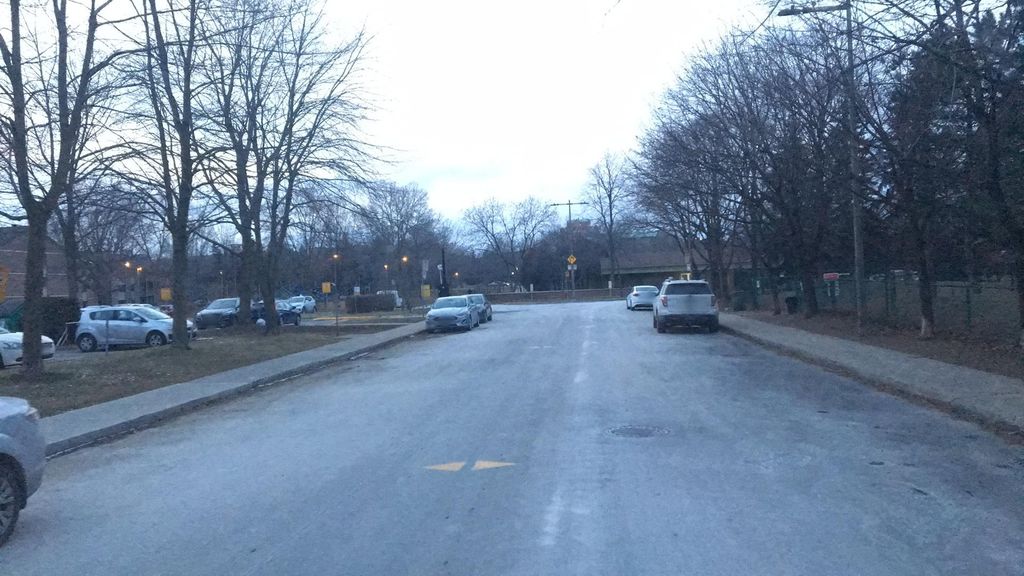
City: montreal